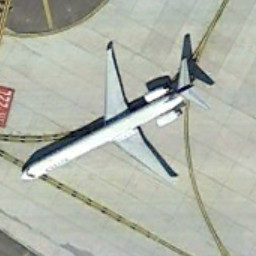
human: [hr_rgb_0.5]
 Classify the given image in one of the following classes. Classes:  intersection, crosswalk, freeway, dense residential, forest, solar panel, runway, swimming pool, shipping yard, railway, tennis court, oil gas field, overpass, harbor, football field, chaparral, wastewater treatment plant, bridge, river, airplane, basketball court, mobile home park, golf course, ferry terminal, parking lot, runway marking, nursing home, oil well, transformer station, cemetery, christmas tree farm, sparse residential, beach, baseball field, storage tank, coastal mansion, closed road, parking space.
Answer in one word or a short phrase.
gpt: airplane